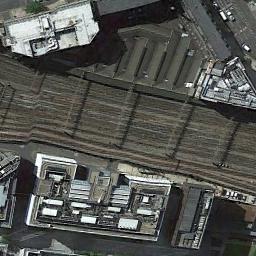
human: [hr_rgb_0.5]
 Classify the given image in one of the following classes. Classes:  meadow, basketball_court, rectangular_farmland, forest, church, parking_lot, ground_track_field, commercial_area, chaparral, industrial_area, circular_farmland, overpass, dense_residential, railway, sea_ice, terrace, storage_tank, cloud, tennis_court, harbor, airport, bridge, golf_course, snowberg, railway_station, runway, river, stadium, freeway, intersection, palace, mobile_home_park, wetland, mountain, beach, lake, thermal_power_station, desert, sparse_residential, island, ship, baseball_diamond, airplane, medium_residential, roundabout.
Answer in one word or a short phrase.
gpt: railway